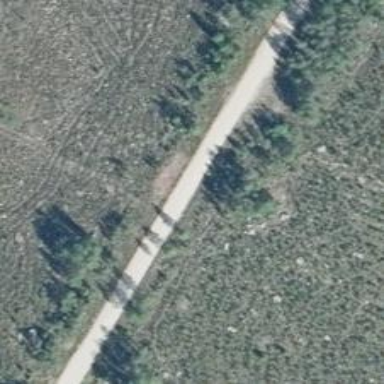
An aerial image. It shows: Unclassified road.